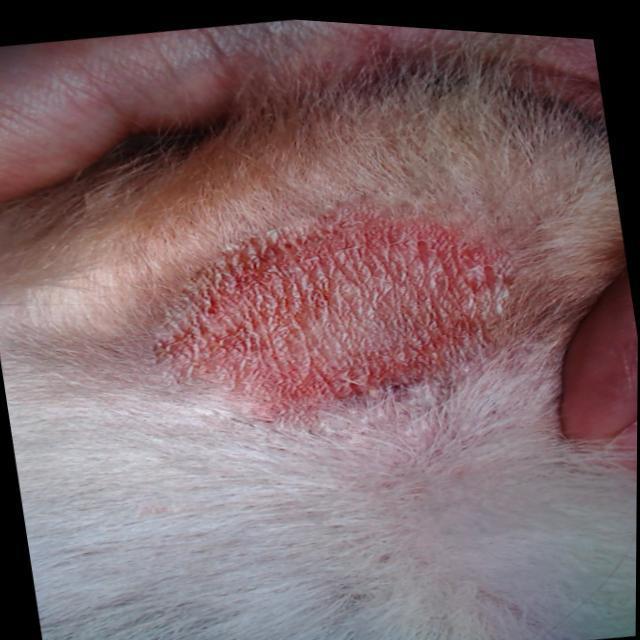
Canine ringworm (Dermatophytosis) — fungal infection caused by Microsporum or Trichophyton. Presents with circular alopecia, scaling, crusting, and broken hairs.